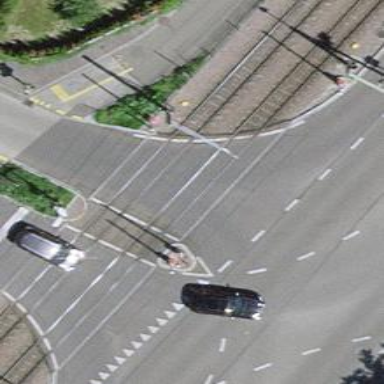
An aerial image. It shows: Level crossing with full barriers and lights.